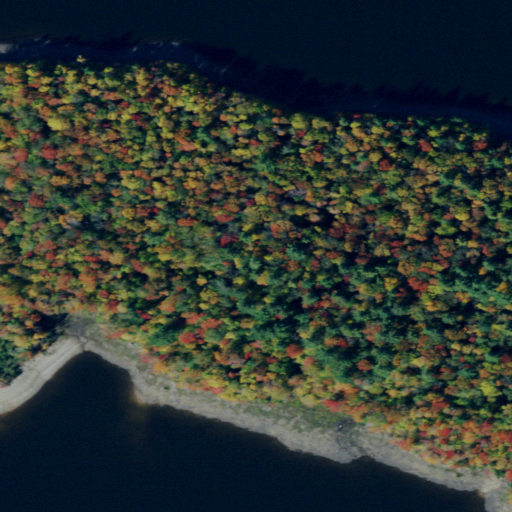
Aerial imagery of island in New York named Huckleberry Island containing deciduous forest, open water, evergreen forest, mixed forest, herbaceous wetlands, woody wetlands, and grassland